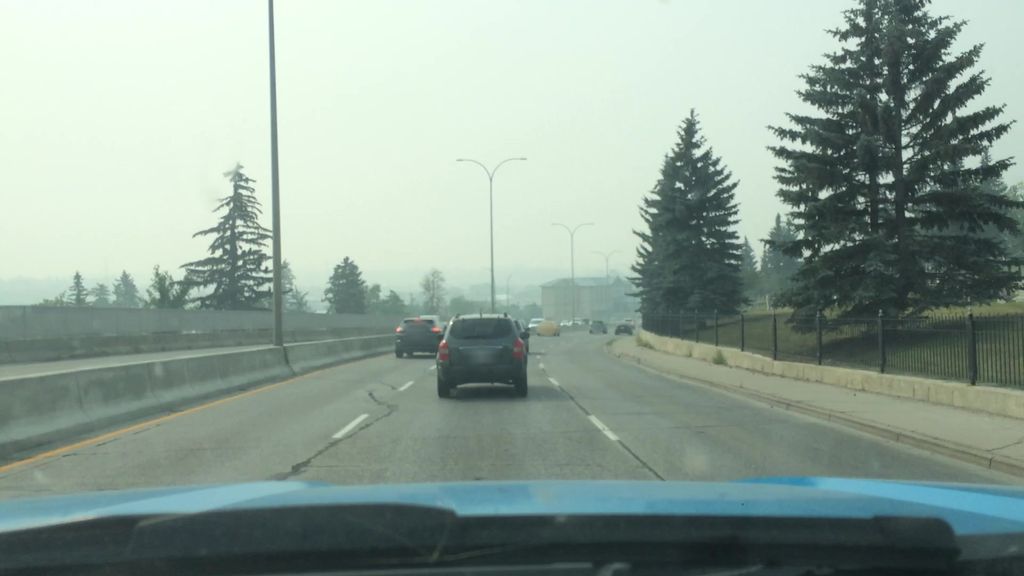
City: calgary